Question: I am trying to test if my 'insert' function works. But Eclipse is giving me an import error. I have junit4 in my built path.

Here is my Solution class
'''
public class Solution {
public class Interval {
int start;
int end;
Interval() { start = 0; end = 0; };
Interval(int s, int e) { start = s; end = e; };
}
public static ArrayList<Interval> insert(ArrayList<Interval> intervals, Interval newInterval) {
// more code
'''
Here is my SolutionTest class
'''
import Solution.Interval; // Error: The import Solution can't be resolved
public class SolutionTest {
@Before
public void setUp() {
ArrayList<Interval> er = new ArrayList<Interval>(); //imoprt Interval
System.out.println("Start");
}
'''
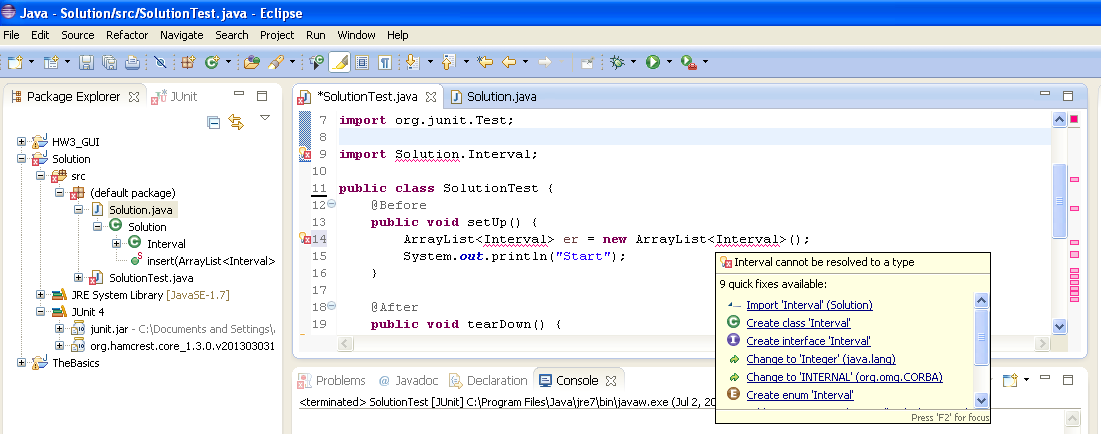
Answer: I suspect the problem would go away if you other than the default package. The compiler probably thinks that 'Solution' is a package, and cannot find a class or interface named 'Interval' in the 'Solution' package.
Also, if you want to be able to create 'Interval' without a 'Solution', 'Interval':
'''
package solution;
public class Solution {
public static class Interval {
private final int start;
private final int end;
public Interval() {
this(0, 0);
}
public Interval(int start, int end) {
this.start = start;
this.end = end;
}
...
}
public static ArrayList<Interval> insert(List<Interval> intervals, Interval newInterval) {
...
}
}
'''
The above class would be in "src/solution/Solution.java"
Here is the test:
'''
package solution;
import solution.Solution.Interval;
@RunWith(JUnit4.class)
public class SolutionTest {
private final List<Interval> emptyIntervalList = new ArrayList<Interval>();
...
}
'''
You could, of course, make 'Interval' a top-level class, but if you do I highly recommend putting it in a different file (named Interval.java).
I also recommend using <URL>.